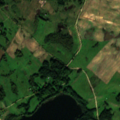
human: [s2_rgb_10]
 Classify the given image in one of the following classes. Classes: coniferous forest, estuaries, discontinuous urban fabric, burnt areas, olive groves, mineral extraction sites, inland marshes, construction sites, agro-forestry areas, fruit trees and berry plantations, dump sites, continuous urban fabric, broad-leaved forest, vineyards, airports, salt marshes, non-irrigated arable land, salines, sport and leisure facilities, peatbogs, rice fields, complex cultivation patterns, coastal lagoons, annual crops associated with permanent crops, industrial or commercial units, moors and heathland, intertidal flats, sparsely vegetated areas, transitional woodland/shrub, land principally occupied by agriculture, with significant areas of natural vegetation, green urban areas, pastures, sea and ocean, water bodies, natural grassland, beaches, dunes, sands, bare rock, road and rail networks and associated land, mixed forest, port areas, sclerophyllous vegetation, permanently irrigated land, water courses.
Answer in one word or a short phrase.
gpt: non-irrigated arable land, complex cultivation patterns, land principally occupied by agriculture, with significant areas of natural vegetation, broad-leaved forest, water bodies